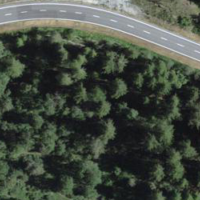
EUNIS habitat code: 43
Species observed at this site:
Ajuga pyramidalis